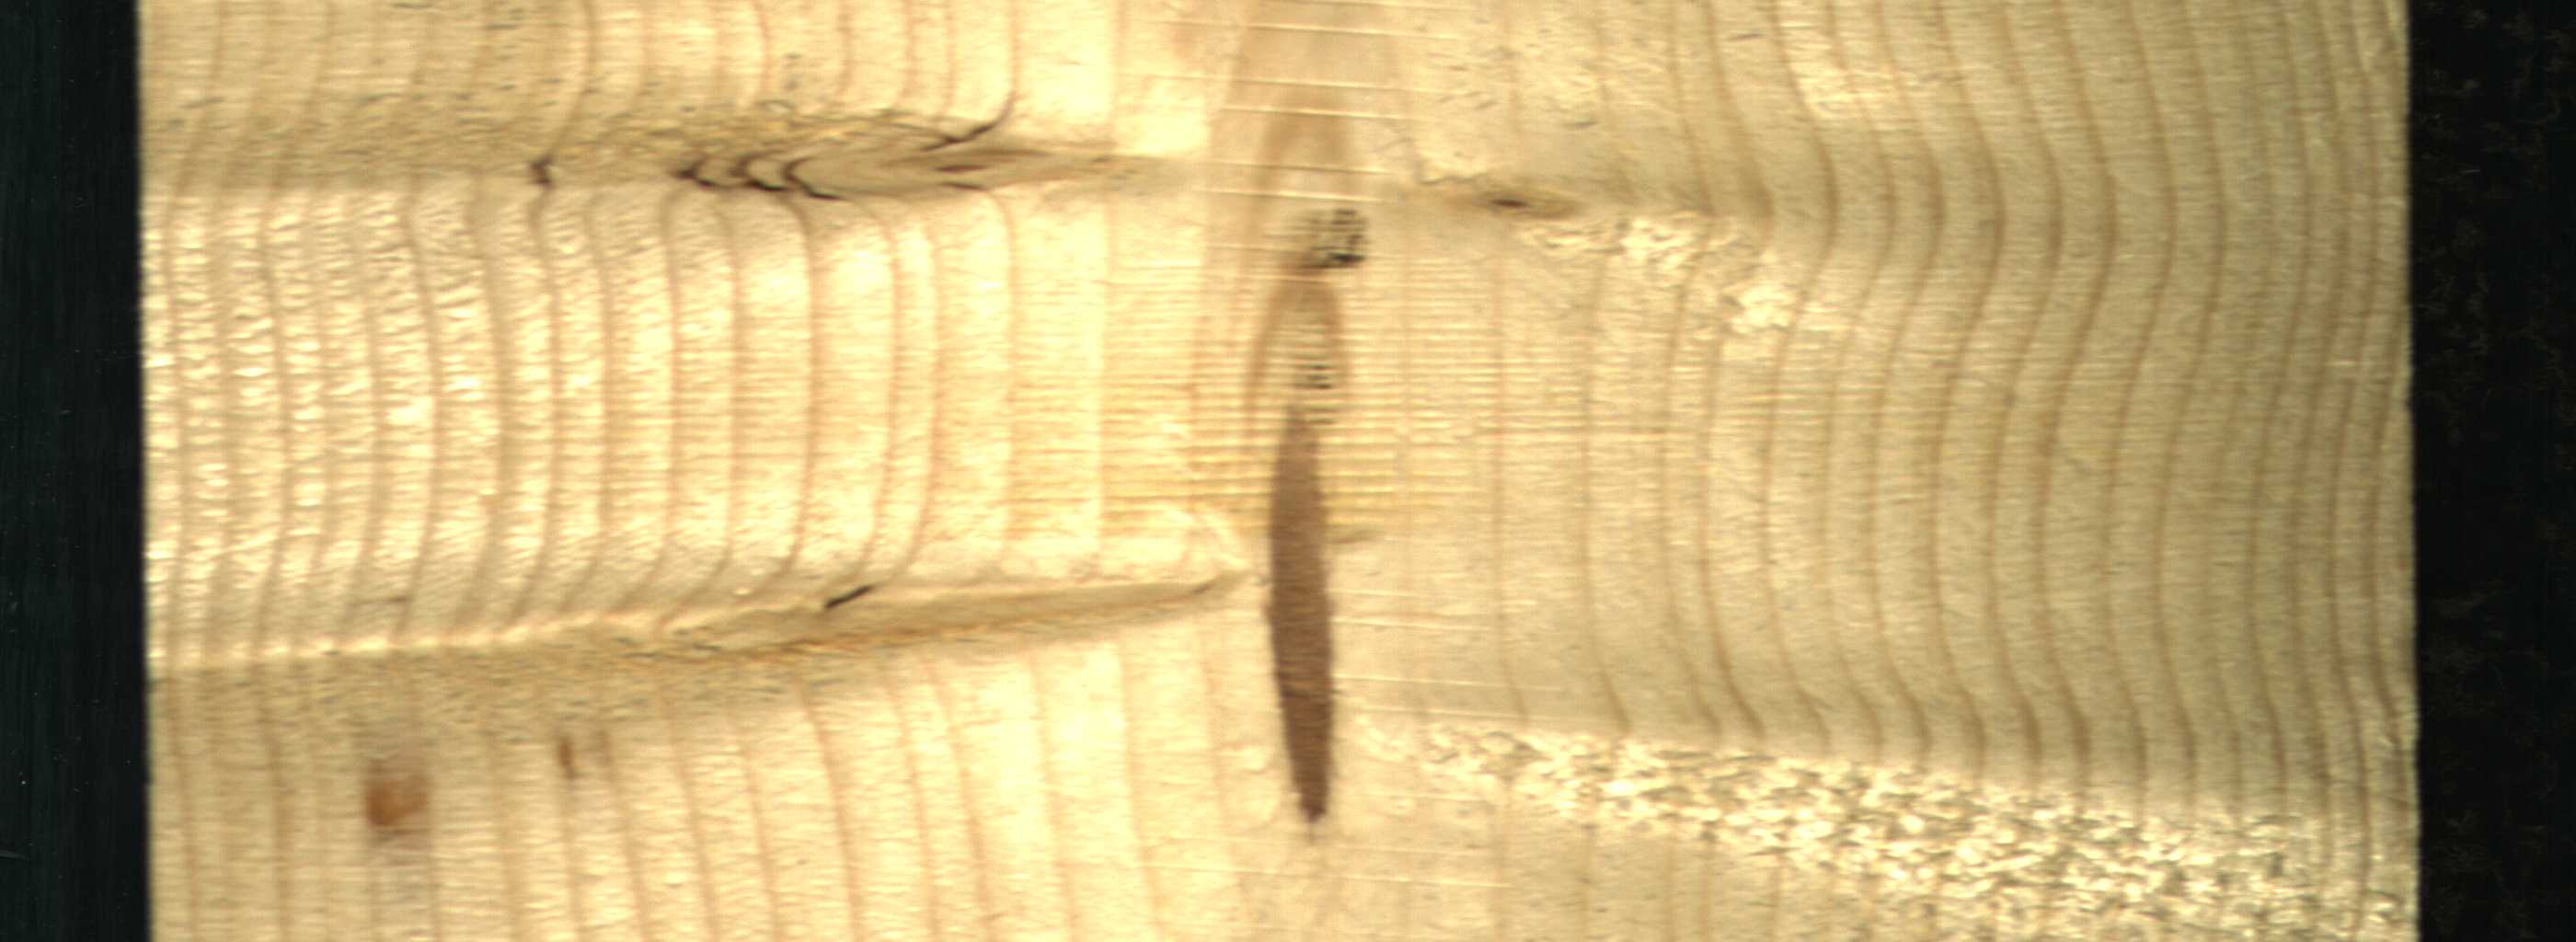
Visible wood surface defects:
Marrow
resin
Live_Knot
Live_Knot
Live_Knot
Live_Knot
Live_Knot